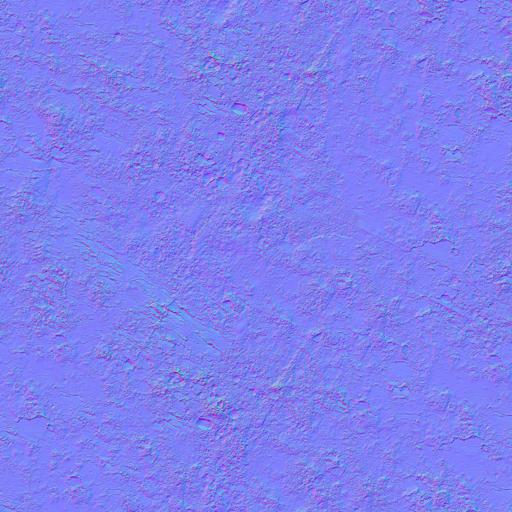
brown grey ground light sand